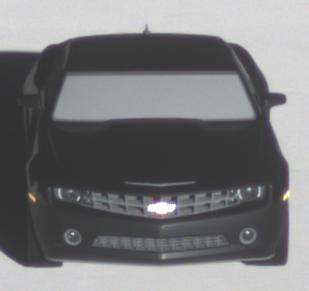
Make: Chevrolet
Model: Camaro Cabriolet 6.2 V8
Detailed model: Camaro (V) Coupé
Model produced from: 2011/09
Model produced until: 2014/02
Doors: 2
Color: black
Road condition: dry road
Daytime: morning or afternoon
Contrast: high contrast